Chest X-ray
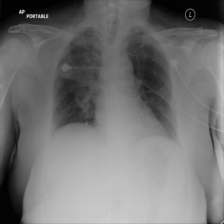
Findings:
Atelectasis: positive
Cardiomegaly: negative
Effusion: negative
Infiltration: negative
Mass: negative
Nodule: negative
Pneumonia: negative
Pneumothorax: negative
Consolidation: negative
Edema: negative
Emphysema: negative
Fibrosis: negative
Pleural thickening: negative
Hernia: negative